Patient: sex M, age 52
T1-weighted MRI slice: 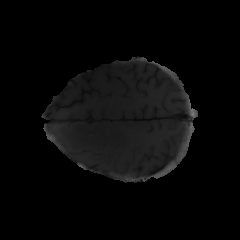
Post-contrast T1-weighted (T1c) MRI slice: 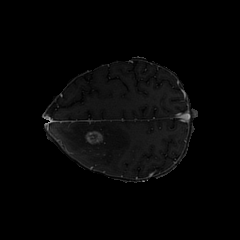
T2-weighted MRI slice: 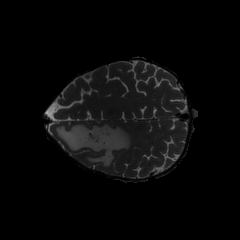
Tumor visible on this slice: yes
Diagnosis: Glioblastoma, IDH-wildtype
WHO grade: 4